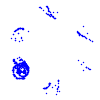
Particle: proton